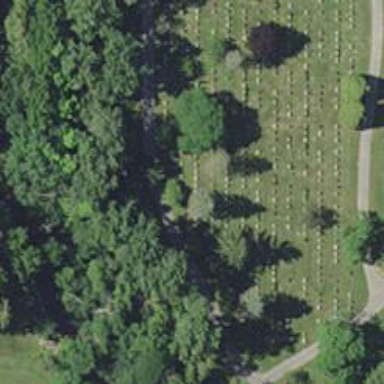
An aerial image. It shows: Cemetery.